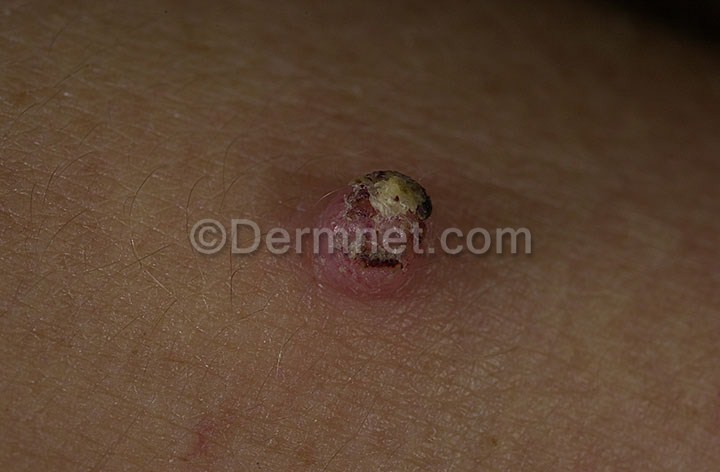
Disease: Warts Molluscum and other Viral Infections